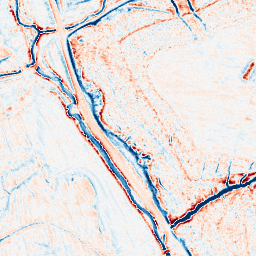
Category: edge_preserving
Decomposition family: anisotropic_diffusion
Decomposition parameters: iterations: 50
kappa: 30
gamma: 0.05
Upsampling method: sinc_hamming
Upsampling parameters: scale: 2
kernel_size: 8
Upsampling scale: 2